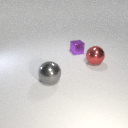
small purple metal cube behind large gray metal sphere